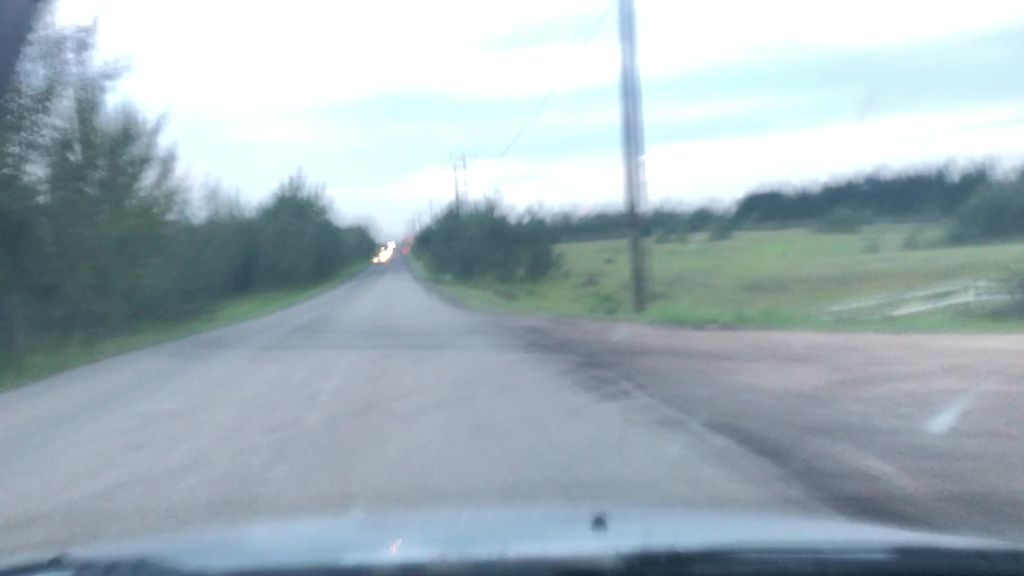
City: edmonton